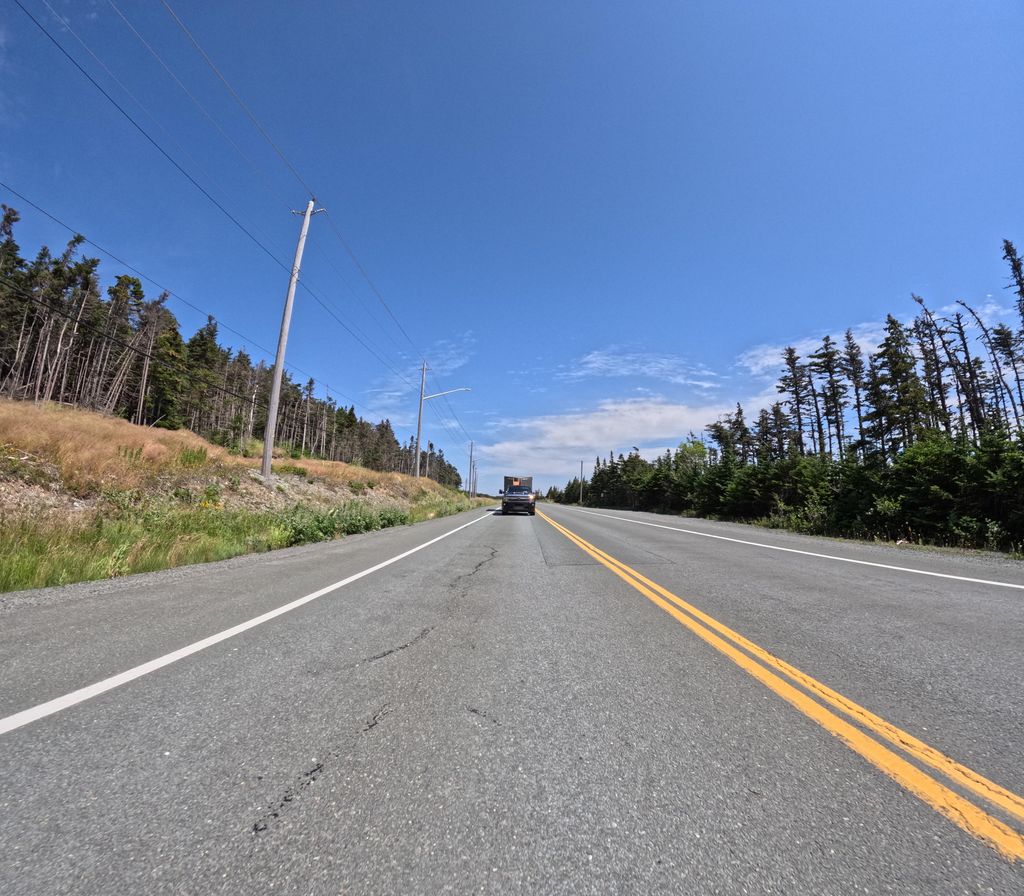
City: st_johns